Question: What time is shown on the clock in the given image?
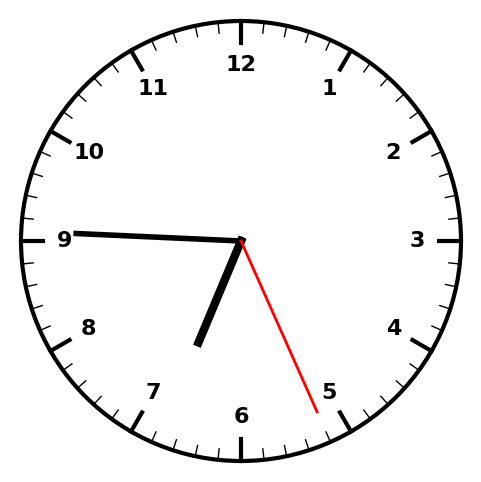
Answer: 06:45:26